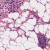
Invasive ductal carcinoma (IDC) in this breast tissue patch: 1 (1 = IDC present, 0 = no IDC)